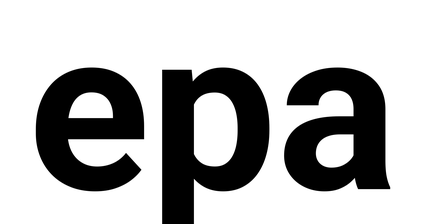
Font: Roboto_Bold